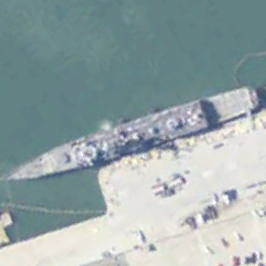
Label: cruiser